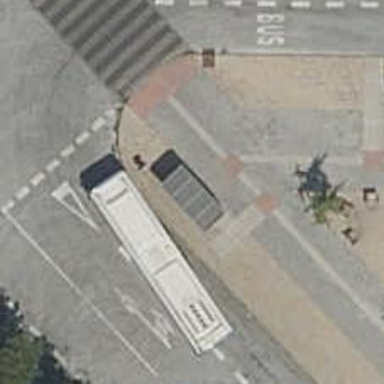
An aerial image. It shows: Bus stop with platform for public transport.